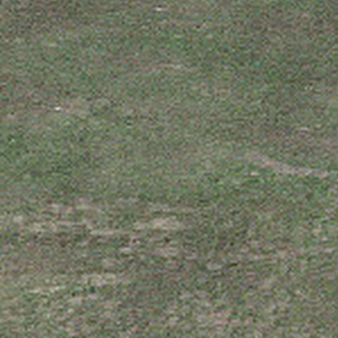
Label: other